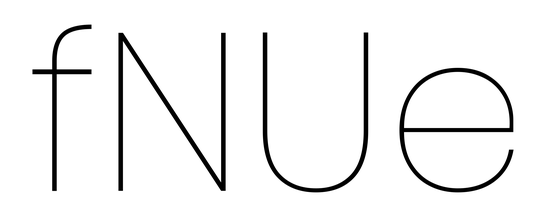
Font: Poppins-Thin